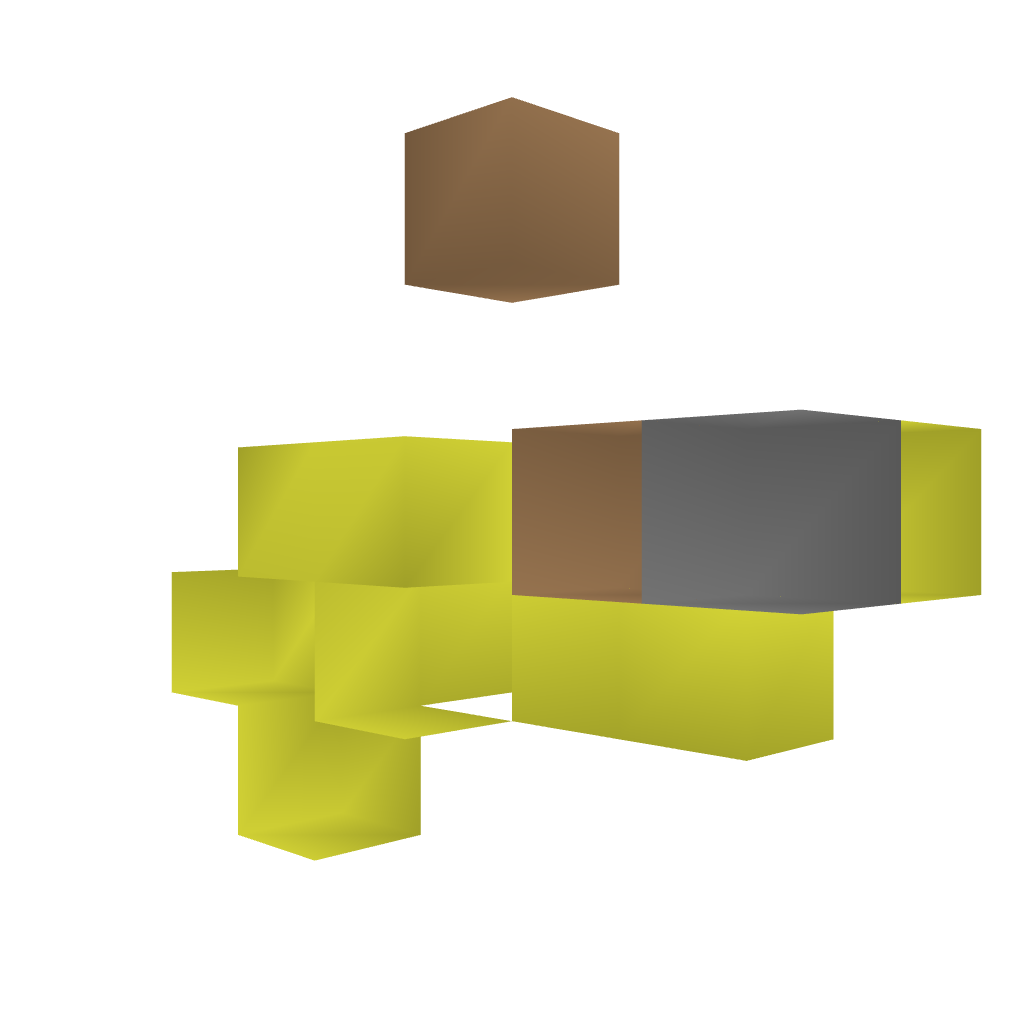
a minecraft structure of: Shop (Dispenser) bad low quality